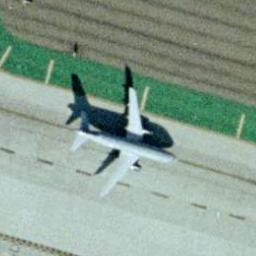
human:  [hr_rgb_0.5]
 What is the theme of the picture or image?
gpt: airplane